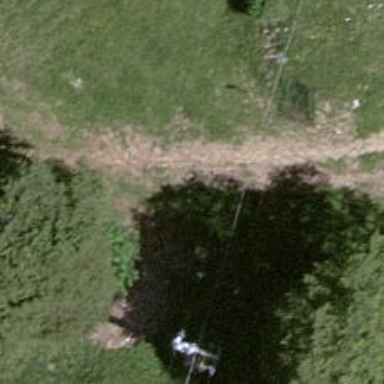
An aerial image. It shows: Rope tow aerialway.